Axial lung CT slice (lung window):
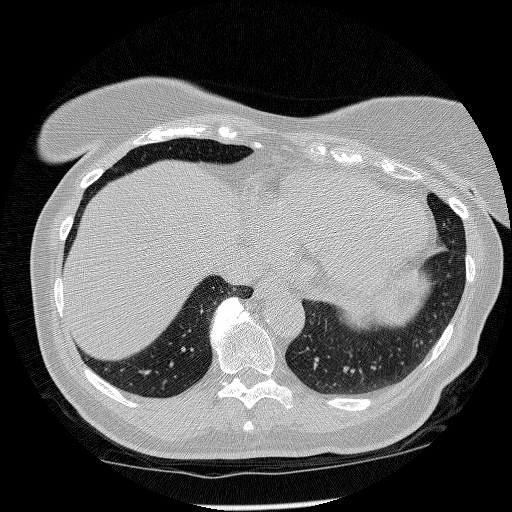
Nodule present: no